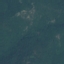
Label: Forest